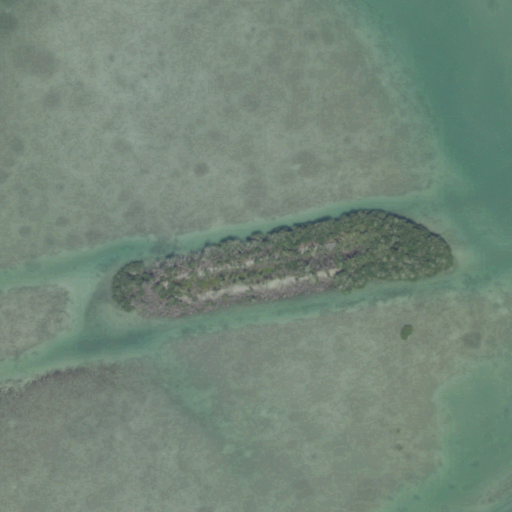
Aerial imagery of island in Florida named Veterans Key containing open water and herbaceous wetlands